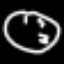
Label: clock